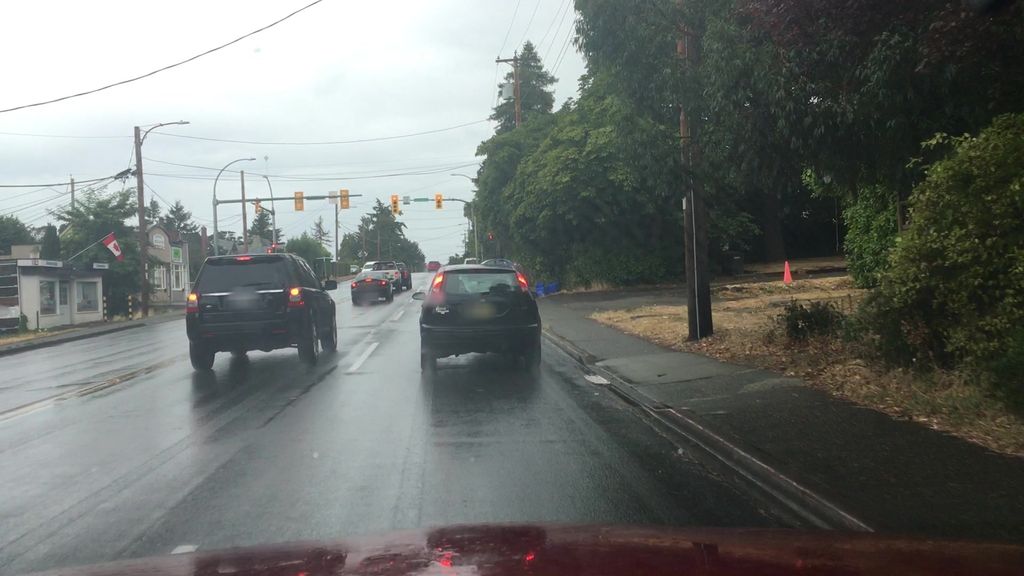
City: victoria